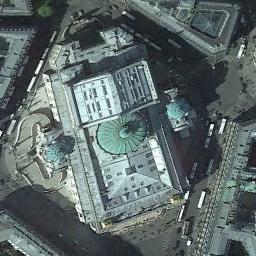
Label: church